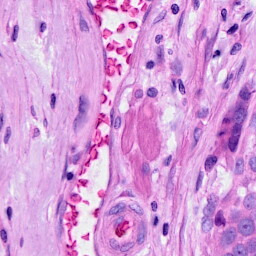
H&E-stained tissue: Ovarian